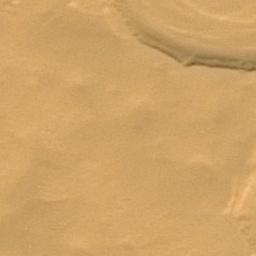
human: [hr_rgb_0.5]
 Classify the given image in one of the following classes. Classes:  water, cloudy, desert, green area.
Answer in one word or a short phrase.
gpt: desert